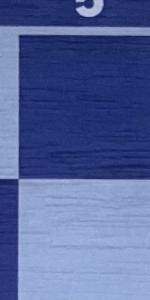
Label: Empty